Question: I've tried with a piece of code but it is not displaying vertical scroll bar. my code is pasted below:
'''
public void init() {
popupButton = (Button) findViewById(R.id.textview1);
popupText = new TextView(this);
insidePopupButton = new Button(this);
layoutOfPopup = new LinearLayout(this);
LinearLayout lt=new LinearLayout(this);
view=new ScrollView(this);
insidePopupButton.setText("OK");
popupText.setText("This is Popup Window.press OK to dismiss it.");
popupText.setBackgroundColor(Color.WHITE);
popupText.setPadding(0, 0, 0, 20);
layoutOfPopup.setOrientation(1);
lt.addView(popupText);
layoutOfPopup.addView(insidePopupButton,350,35);
layoutOfPopup.setBackgroundColor(Color.BLACK);
view.addView(lt);
layoutOfPopup.addView(view);
'''

Thank you in advance..:)
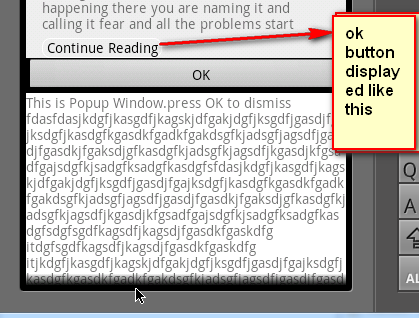
Answer: You need to add your views in this way:
'''
LinearLayout linearLayout = new LinearLayout(this);
// add all your views to linearLayout(or RelativeLayout)
linearLayout.addView(popupText);
linearLayout.addView(insidePopupButton);
// add linearLayout to ScrollView instance
view.addView(linearLayout);
// add ScrollView instance to main layout
layoutOfPopup.addView(view);
'''
ScrollView is a single element container.